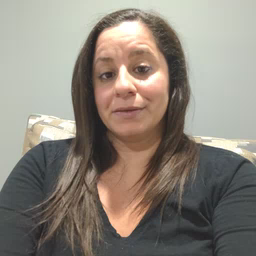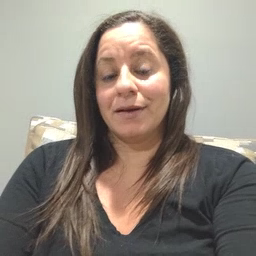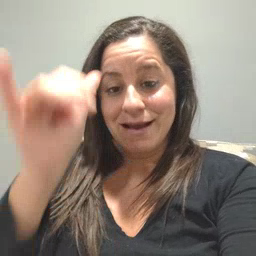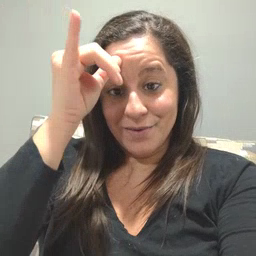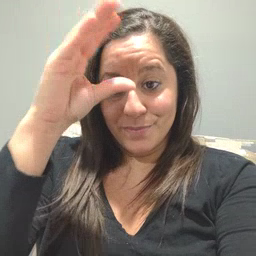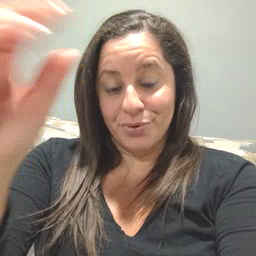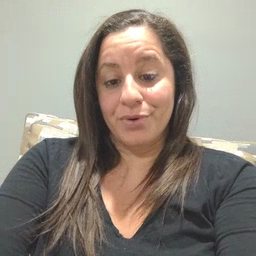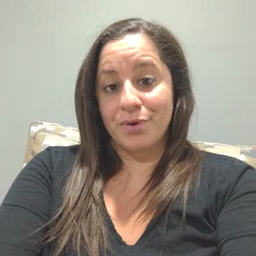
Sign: cowboy